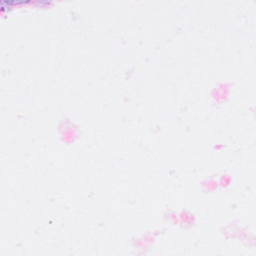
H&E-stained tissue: Breast